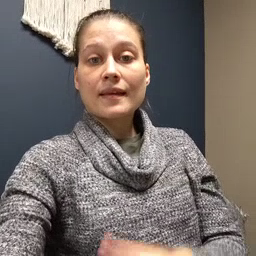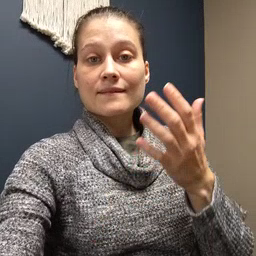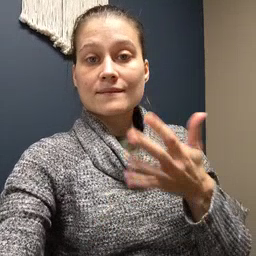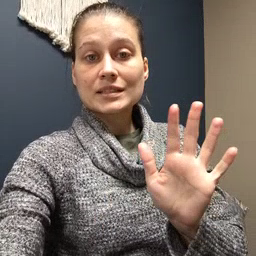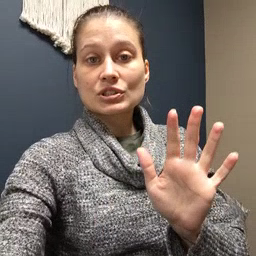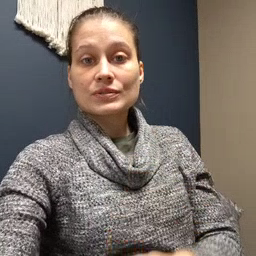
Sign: finish